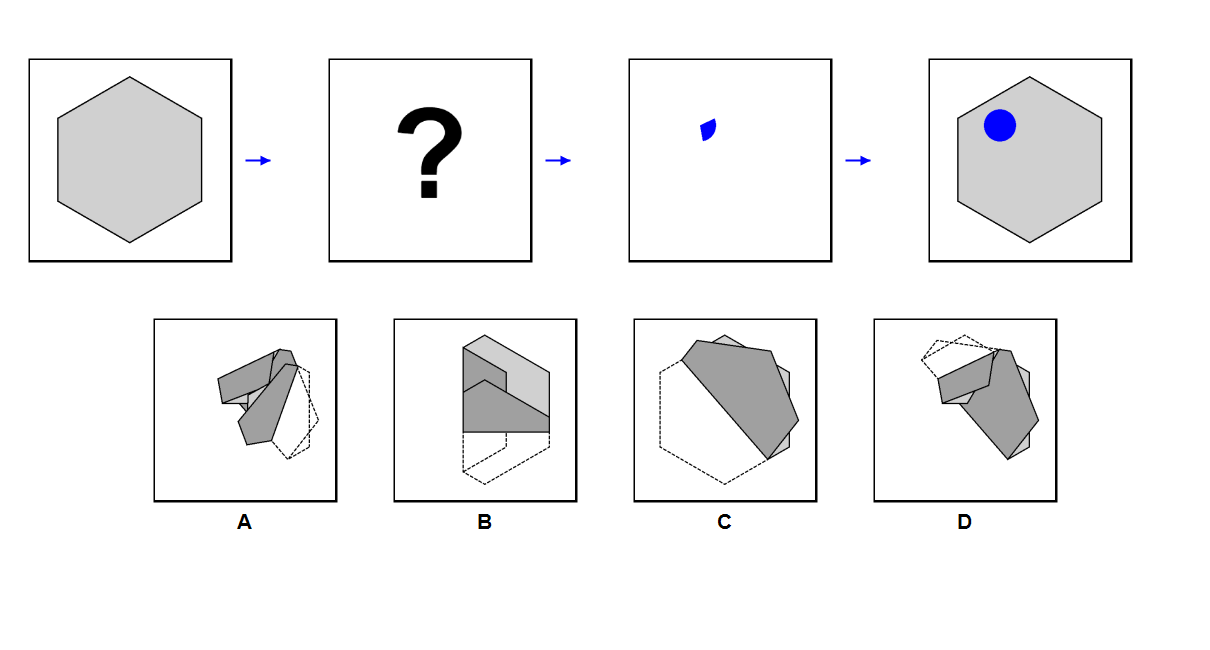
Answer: B